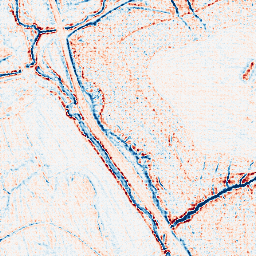
Category: edge_preserving
Decomposition family: anisotropic_diffusion
Decomposition parameters: iterations: 10
kappa: 10
gamma: 0.1
Upsampling method: sinc_hamming
Upsampling parameters: scale: 8
kernel_size: 8
Upsampling scale: 8